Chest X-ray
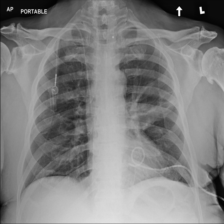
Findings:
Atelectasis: negative
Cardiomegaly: negative
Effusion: negative
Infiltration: negative
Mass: negative
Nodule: negative
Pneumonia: negative
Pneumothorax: negative
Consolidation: negative
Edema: negative
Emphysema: negative
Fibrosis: negative
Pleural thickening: negative
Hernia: negative